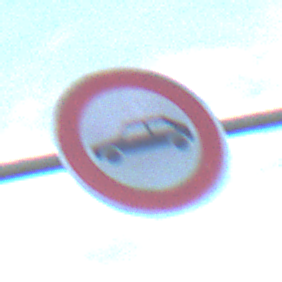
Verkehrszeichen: VerbotPersonenkraftwagen
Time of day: MorningAfternoon
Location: Outdoor (Nature)
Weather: PartlyCloudy
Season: NotSpecified
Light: Natural